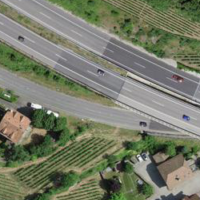
EUNIS habitat code: 57
Species observed at this site:
Ciconia nigra